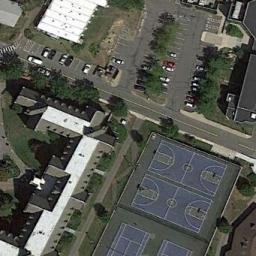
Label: basketball_court